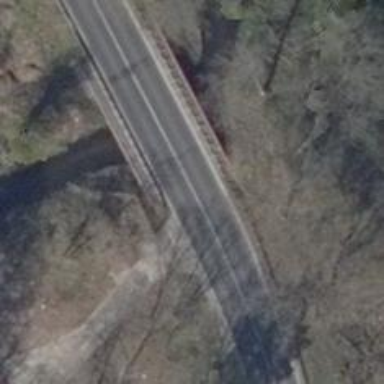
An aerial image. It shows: Secondary road with lane markings running over asphalt bridge.